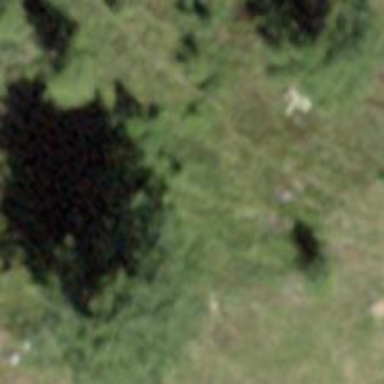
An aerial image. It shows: Single tag "natural: tree."